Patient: sex M, age 26
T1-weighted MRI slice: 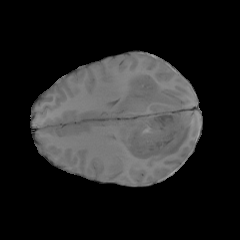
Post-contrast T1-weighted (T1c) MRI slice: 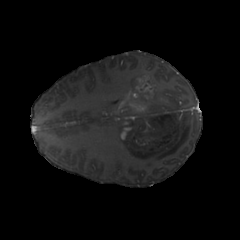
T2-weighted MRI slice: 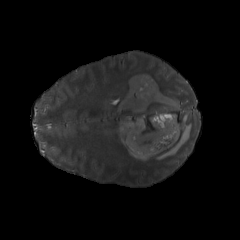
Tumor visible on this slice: yes
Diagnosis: Astrocytoma, IDH-mutant
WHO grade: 4